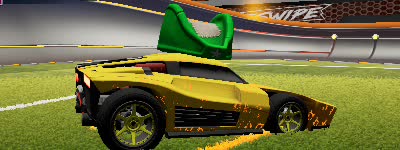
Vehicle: breakout